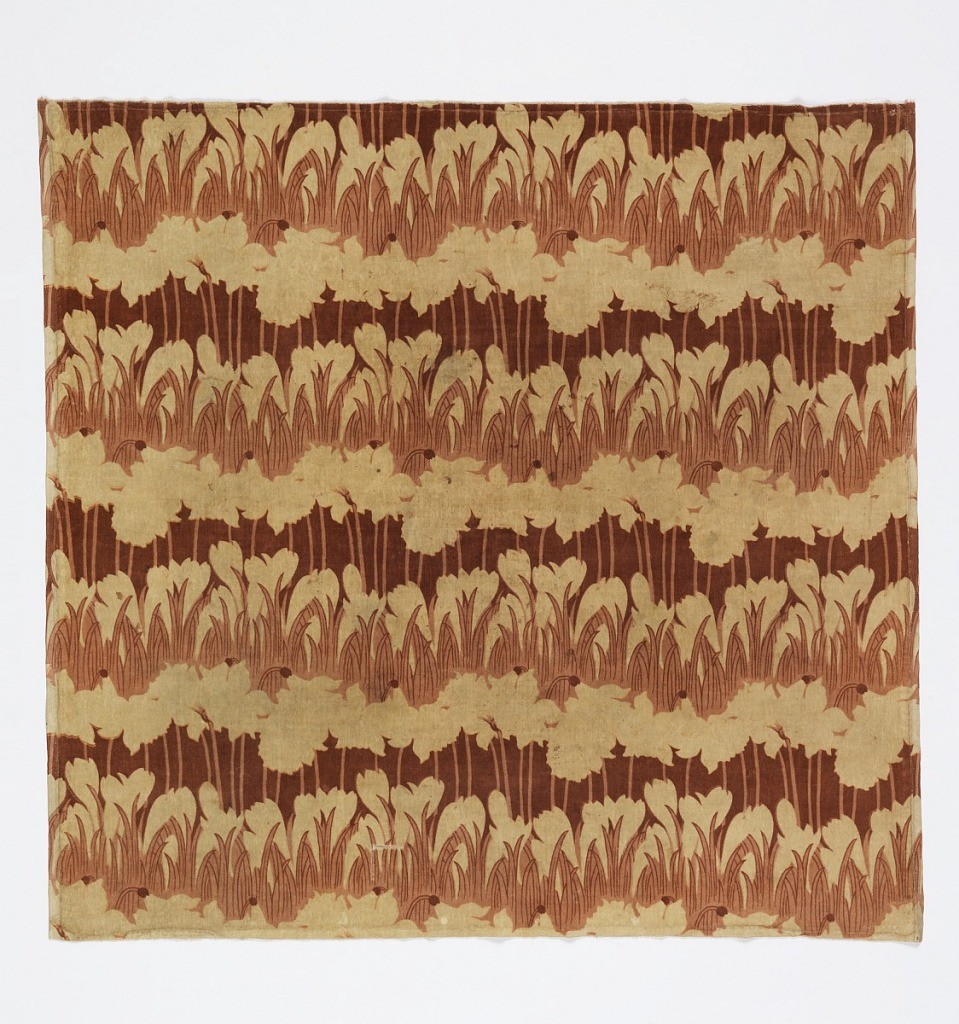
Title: Textile
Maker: Arthur Wilcock
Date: ca. 1890
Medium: cotton Technique: roller printed on supplementary weft pile (velveteen)
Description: Cream colored cotton velvet, printed in design of horizontal rows of crocus and daffodils, in shades of dull rose red.